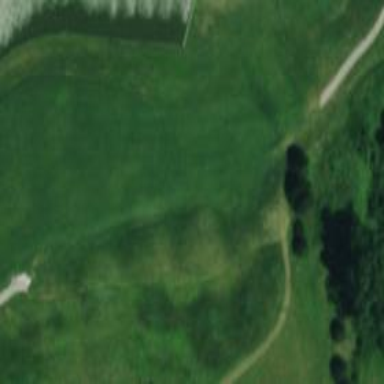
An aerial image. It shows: Grassy area designated as golf fairway.